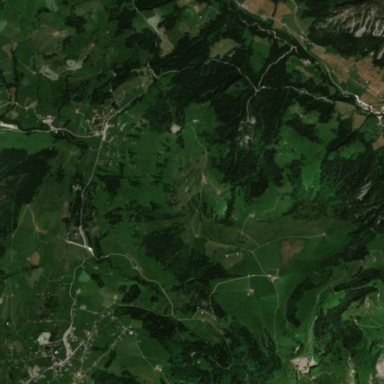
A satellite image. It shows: Forest area.